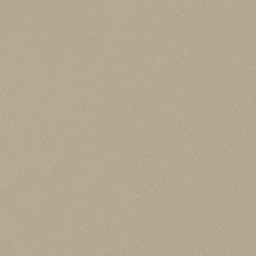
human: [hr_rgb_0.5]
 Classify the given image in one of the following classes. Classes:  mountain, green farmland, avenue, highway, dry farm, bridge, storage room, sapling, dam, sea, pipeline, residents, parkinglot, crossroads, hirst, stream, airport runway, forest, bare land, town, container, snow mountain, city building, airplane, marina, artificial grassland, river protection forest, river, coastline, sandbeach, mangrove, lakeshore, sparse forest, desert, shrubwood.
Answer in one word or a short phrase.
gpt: desert